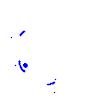
Particle: electron